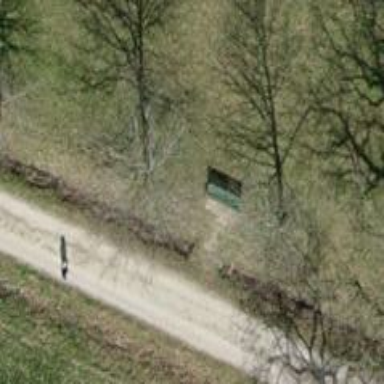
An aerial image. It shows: Bench.